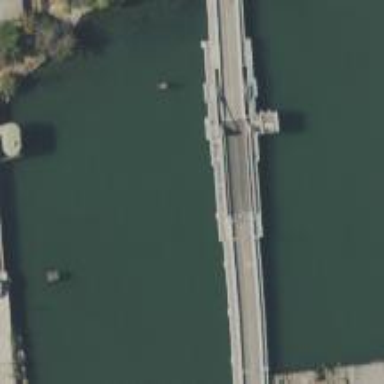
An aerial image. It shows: Movable bridge for cyclists on cycleway.